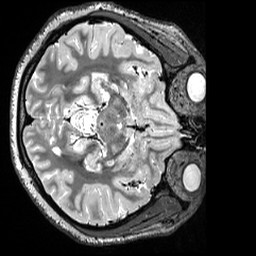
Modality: T2w
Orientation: axial
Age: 19
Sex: female
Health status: healthy
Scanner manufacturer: siemens
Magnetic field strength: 3 T
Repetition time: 3.2 s
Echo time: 0.563 s